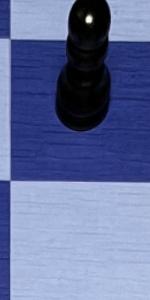
Label: Empty